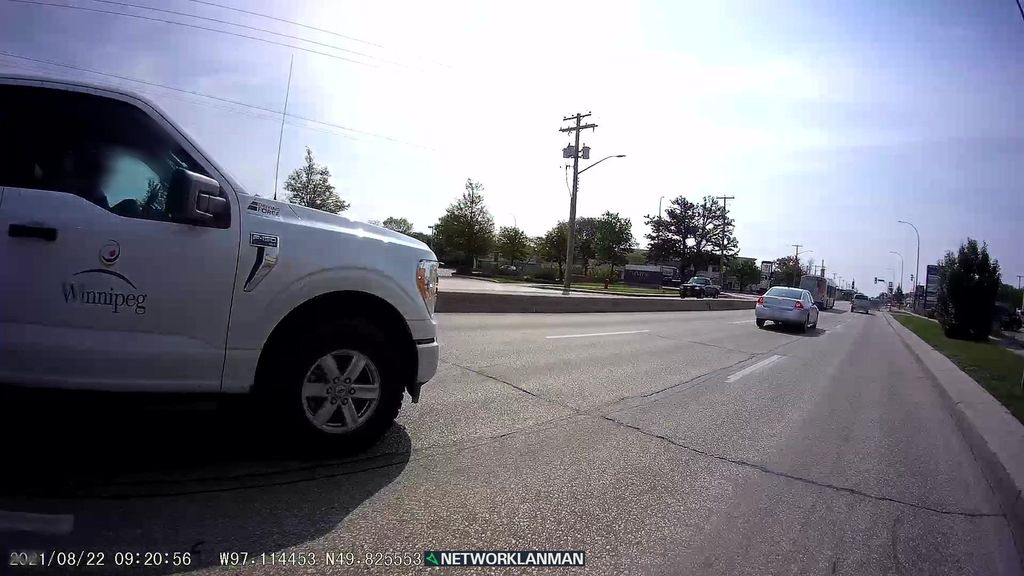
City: winnipeg